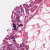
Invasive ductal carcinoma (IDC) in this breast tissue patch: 0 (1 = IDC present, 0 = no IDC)